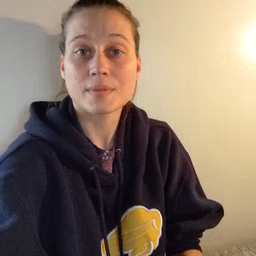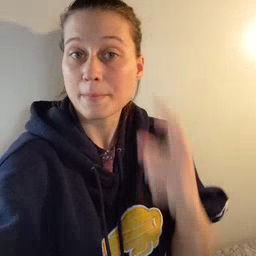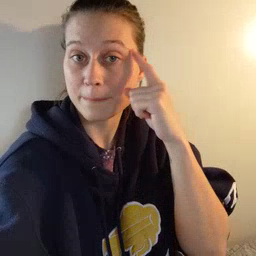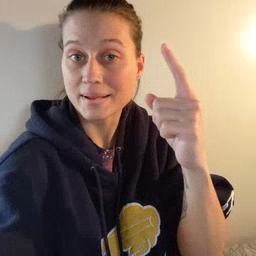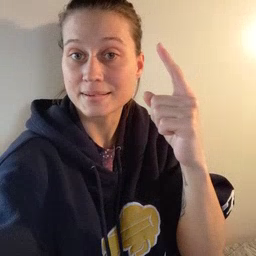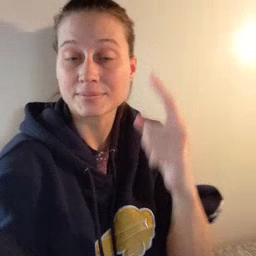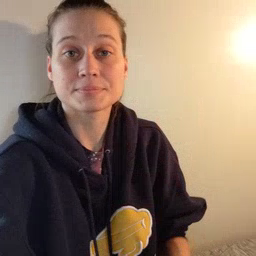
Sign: penny